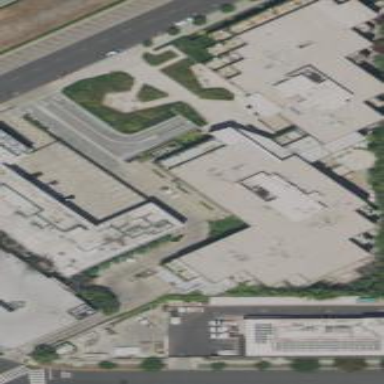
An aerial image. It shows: Commercial building.